Question: I create a scala source file 'test.scala':
'''
// the source code in test.scala
import System.Console
object TestMain extends Application {
override def main(args: Array[String]) = {
Console.WriteLine("Hello .NET World!")
}
}
'''
Not that I import the 'System.Console' which is from the .Net library.
Before compiling, I download a 'scala-msil' package from <URL> and then install it by 'sbaz install -f scala-msil-2.8.1.final.sbp'.
After that, some scripts, such as 'scalac-net.bat' used to compile *.scala to *.msil, is created in %SCALA_HOME%in and dlls, such as 'microlib.dll', 'predef.dll' and 'scalaruntime.dll', in %SCALA_HOME%. Unfortunately I got the error when 'scalac-net test.scala'

Can anyone give me a suggestion ??
PS: My scala version is 2.8.1
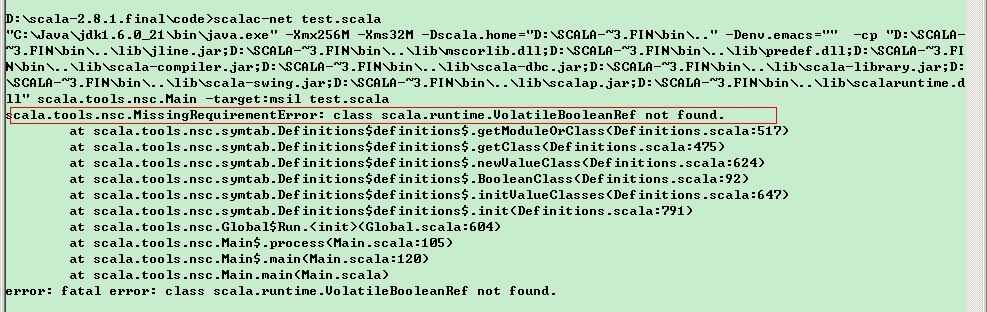
Answer: Binaries and sources for the latest (preview) version of Scala.NET (library and compiler) can be obtained via SVN:
'''
svn co http://lampsvn.epfl.ch/svn-repos/scala/scala-experimental/trunk/bootstrap
'''
Bootstrapping has been an important step, and ongoing work will add support for missing features (CLR generics, etc). That's work in progress.
A survivor's report on using Scala.NET on XNA at <URL>
Miguel Garcia <URL>